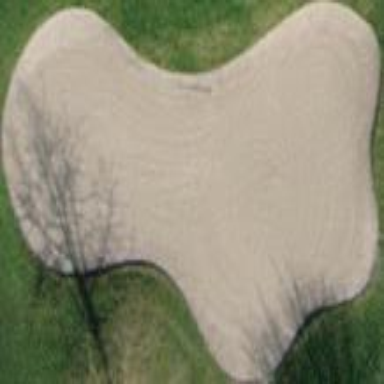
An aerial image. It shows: Golf bunker filled with sandy terrain.